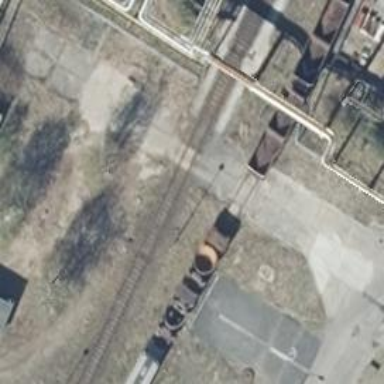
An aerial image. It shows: Railway yard.